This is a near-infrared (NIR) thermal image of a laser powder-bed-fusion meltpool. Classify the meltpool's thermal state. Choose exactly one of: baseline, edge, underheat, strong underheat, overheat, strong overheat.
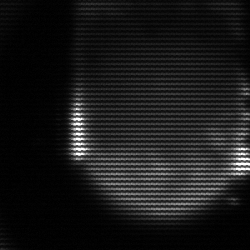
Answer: edge